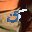
Label: 5